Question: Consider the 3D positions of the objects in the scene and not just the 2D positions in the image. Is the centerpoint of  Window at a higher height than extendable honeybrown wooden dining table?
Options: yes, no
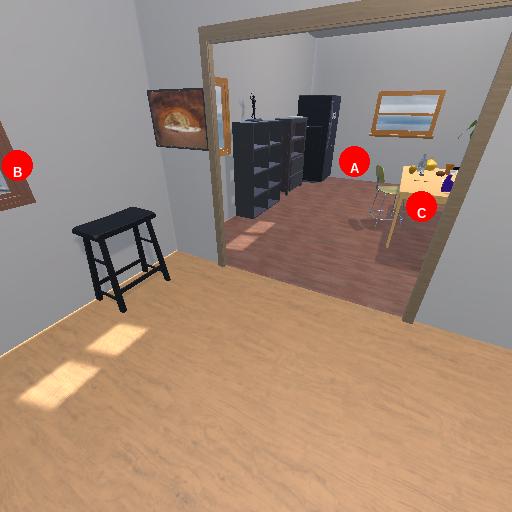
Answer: yes